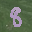
Label: 8